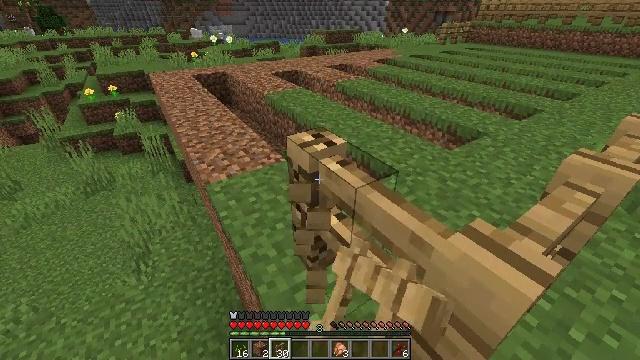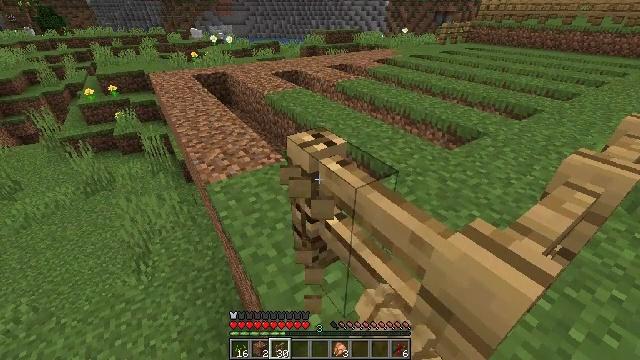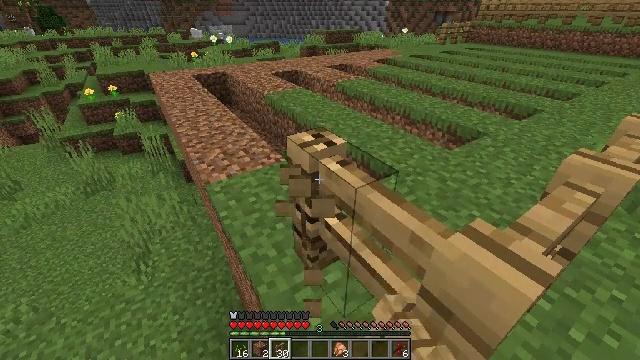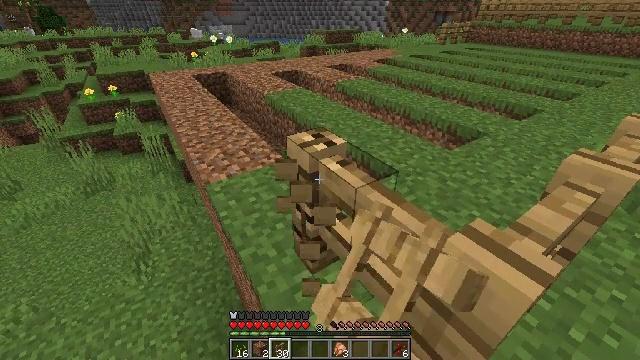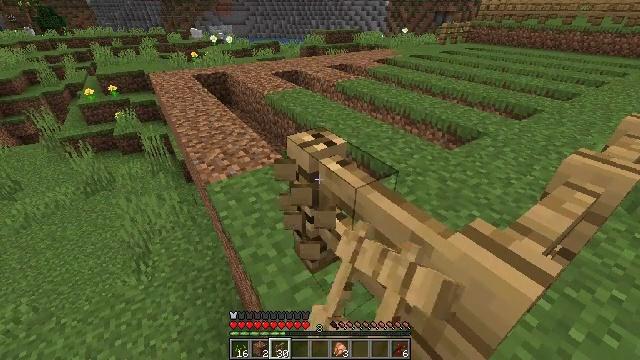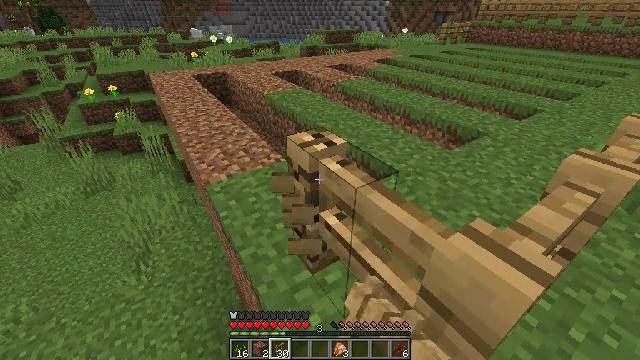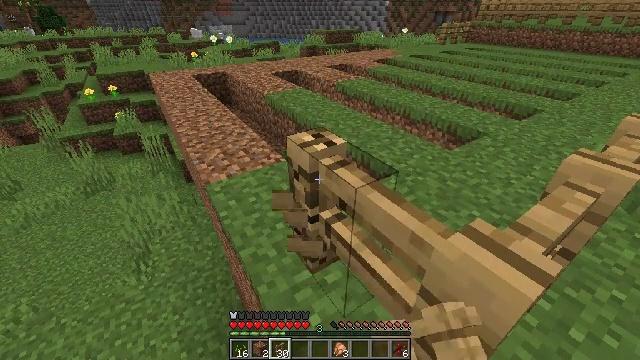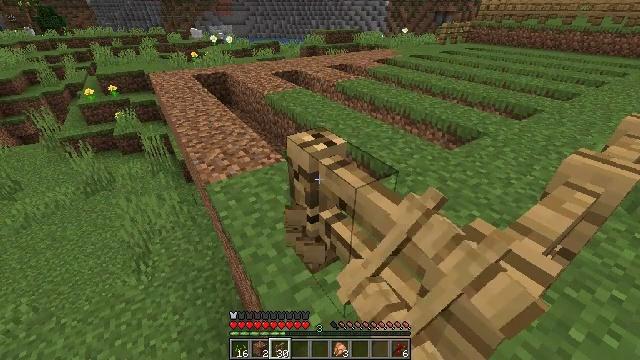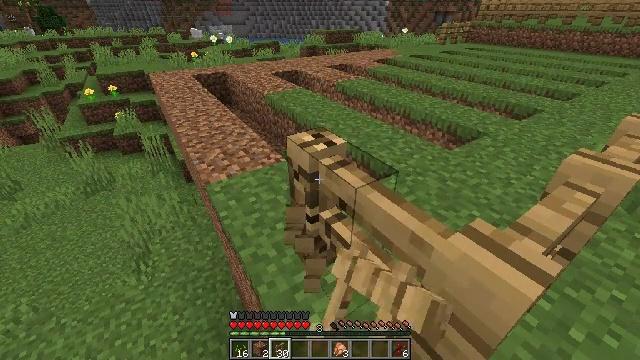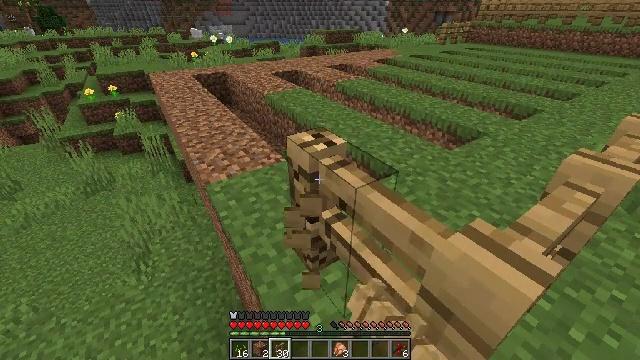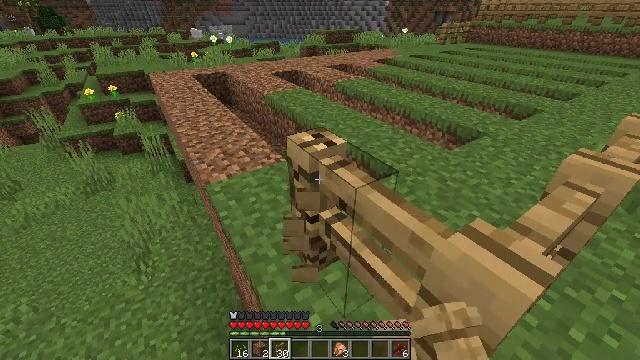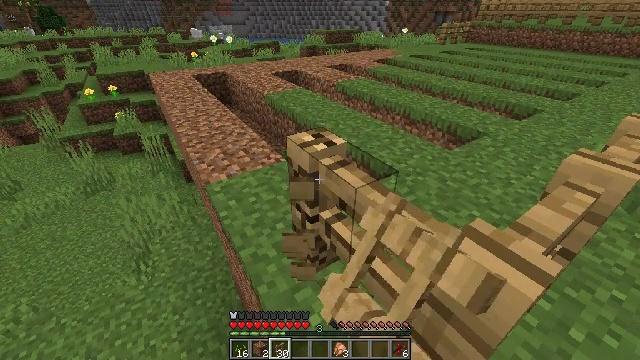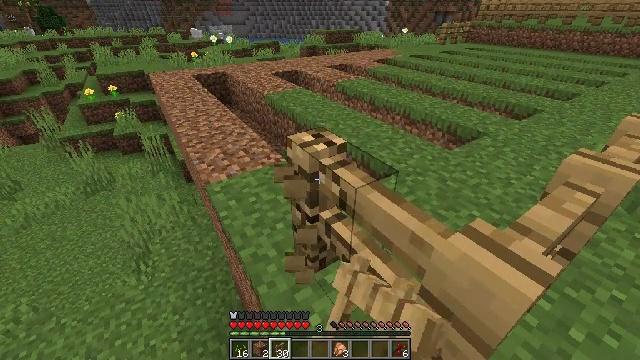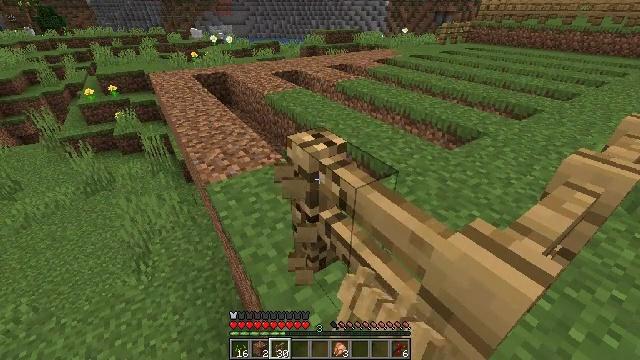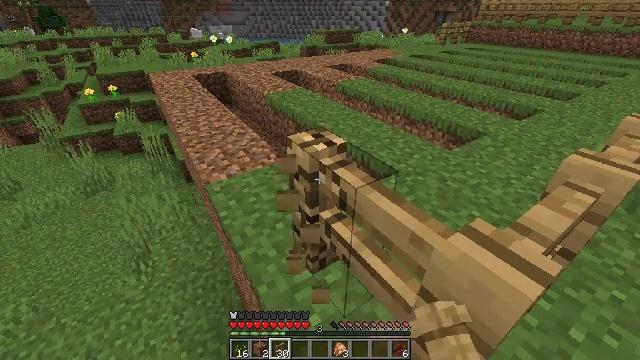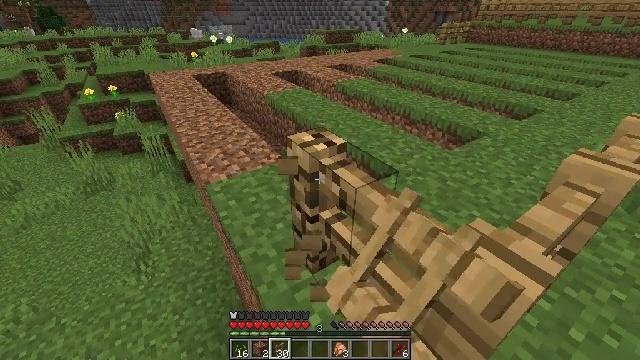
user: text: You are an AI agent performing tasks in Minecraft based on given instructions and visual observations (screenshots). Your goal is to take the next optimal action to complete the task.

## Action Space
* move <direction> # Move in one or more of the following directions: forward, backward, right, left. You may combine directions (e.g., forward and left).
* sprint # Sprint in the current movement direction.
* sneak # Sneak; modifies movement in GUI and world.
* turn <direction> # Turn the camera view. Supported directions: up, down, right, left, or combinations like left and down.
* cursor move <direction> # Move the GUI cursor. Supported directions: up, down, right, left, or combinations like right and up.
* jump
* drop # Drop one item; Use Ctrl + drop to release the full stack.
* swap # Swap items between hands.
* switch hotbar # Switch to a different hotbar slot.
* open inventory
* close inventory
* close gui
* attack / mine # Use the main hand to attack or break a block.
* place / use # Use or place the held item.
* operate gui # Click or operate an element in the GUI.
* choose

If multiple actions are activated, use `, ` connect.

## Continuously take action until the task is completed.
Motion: motion action
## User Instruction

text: Left-click to destroy the oak fence.
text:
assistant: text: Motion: attack / mine
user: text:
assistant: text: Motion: attack / mine
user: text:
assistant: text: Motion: attack / mine
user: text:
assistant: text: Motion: attack / mine
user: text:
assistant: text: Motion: attack / mine
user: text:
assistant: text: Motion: attack / mine
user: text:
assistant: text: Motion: attack / mine
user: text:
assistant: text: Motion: attack / mine
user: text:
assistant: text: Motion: attack / mine
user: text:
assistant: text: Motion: attack / mine
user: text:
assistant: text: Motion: attack / mine
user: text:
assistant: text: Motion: attack / mine
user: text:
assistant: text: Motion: attack / mine
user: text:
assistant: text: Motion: attack / mine
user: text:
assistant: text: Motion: attack / mine
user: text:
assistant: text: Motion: attack / mine
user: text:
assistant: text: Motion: attack / mine
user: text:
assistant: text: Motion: attack / mine
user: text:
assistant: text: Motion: attack / mine
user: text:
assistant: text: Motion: attack / mine
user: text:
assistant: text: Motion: attack / mine
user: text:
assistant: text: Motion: attack / mine
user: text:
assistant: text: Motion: attack / mine